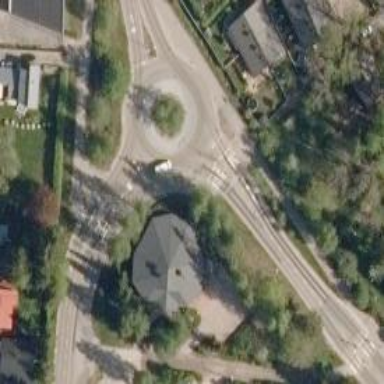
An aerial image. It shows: Asphalt road that is secondary route leading to roundabout.